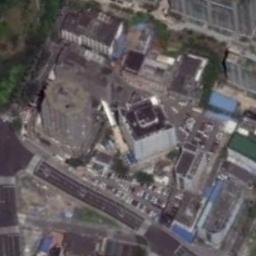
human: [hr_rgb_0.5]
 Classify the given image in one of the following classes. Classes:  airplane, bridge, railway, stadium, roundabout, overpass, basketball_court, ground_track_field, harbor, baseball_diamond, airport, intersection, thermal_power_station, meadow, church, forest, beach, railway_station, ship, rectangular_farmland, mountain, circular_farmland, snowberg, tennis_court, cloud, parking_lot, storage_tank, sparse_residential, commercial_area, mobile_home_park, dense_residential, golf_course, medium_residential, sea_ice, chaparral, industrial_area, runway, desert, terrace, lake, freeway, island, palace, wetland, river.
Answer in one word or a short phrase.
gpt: commercial_area